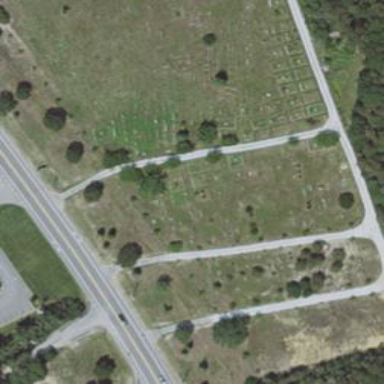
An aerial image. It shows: Historic cemetery area classified under land use. It is grave yard and also holds historic significance.